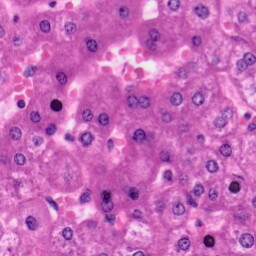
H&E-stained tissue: Liver